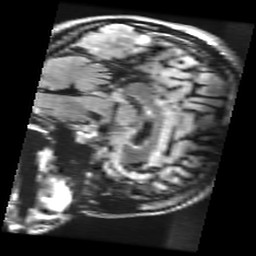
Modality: FLAIR
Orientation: sagittal
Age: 27
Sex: female
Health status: healthy
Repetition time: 12 s
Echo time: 0.09782 s